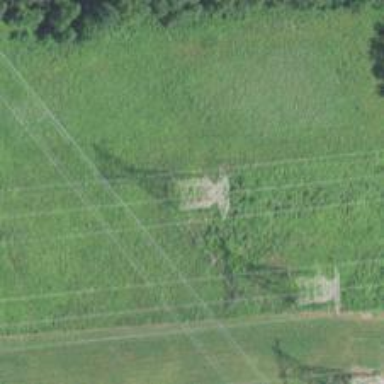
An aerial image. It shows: Lattice structure tower used for power transmission.